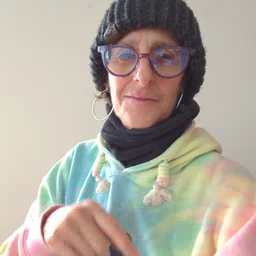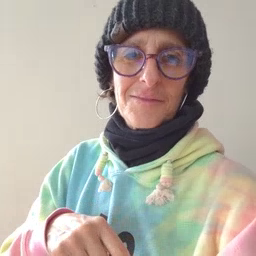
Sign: cheek